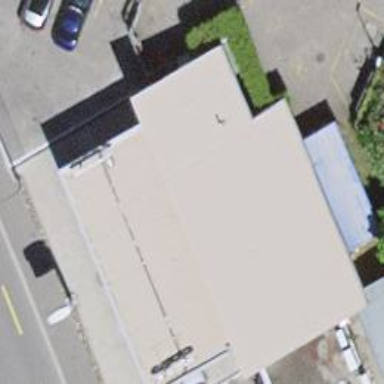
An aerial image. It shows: Fuel station.